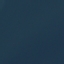
Land use / land cover: SeaLake